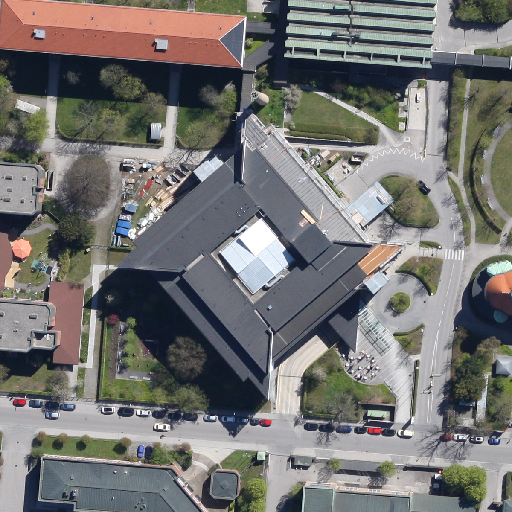
Referring expression: light-duty vehicle driving on the road